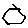
Label: hexagon